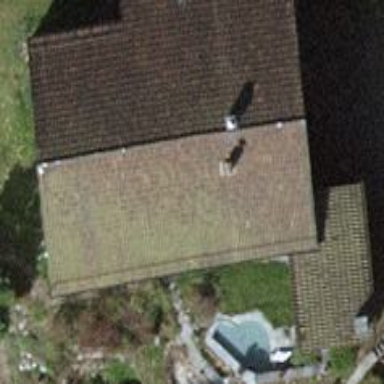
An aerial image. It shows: Pitched roof building.